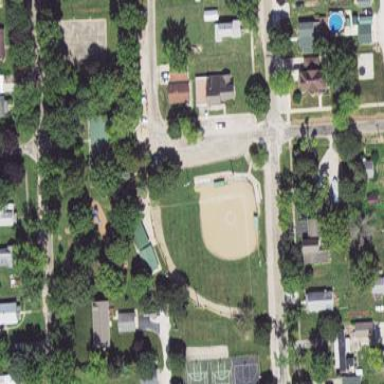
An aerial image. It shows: Baseball pitch for leisure land activities.